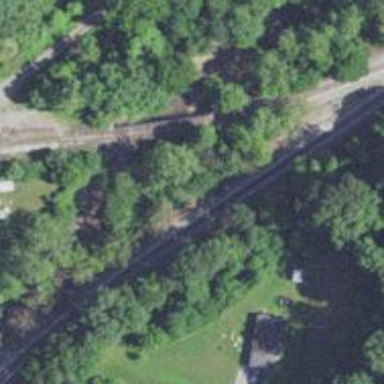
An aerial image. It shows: Railway bridge.